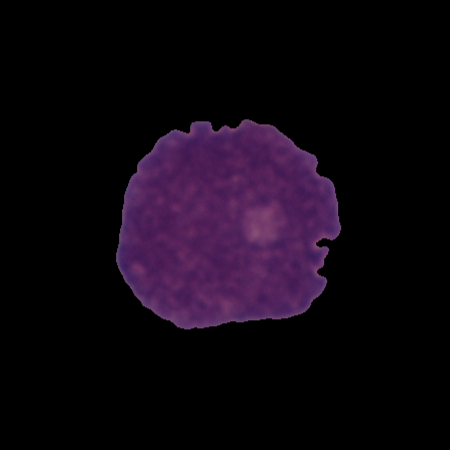
Label: cancer